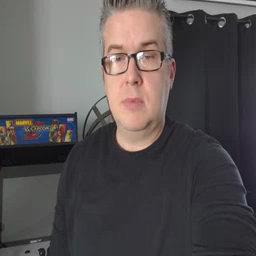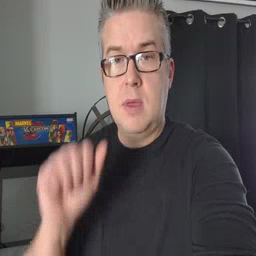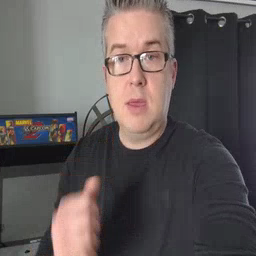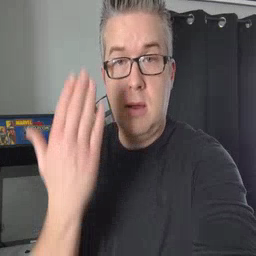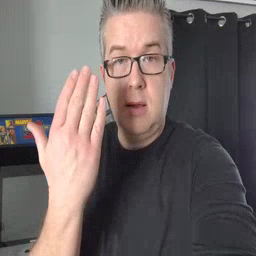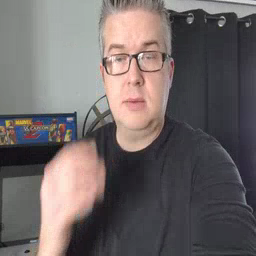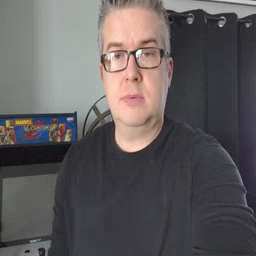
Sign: mitten